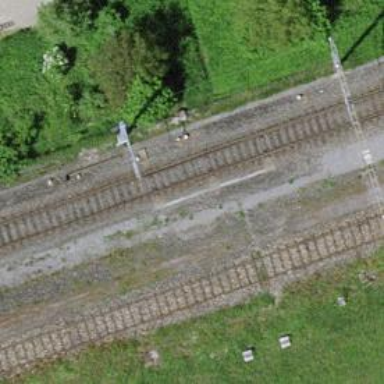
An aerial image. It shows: Railway switch.